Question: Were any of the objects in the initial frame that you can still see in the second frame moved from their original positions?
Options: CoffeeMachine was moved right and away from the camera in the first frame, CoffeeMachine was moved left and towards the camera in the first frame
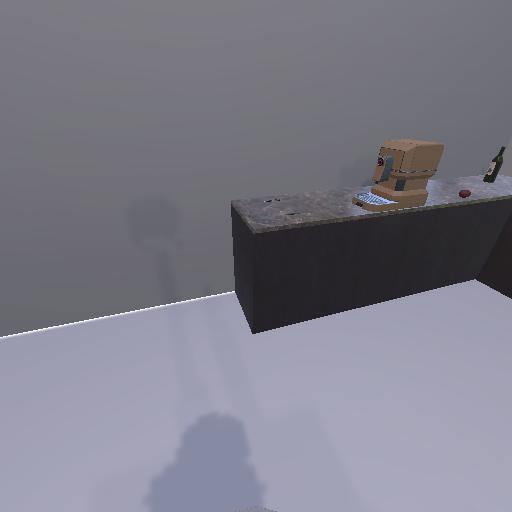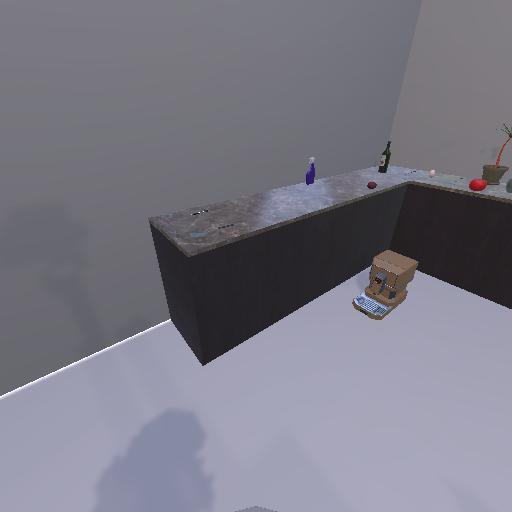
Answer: CoffeeMachine was moved right and away from the camera in the first frame